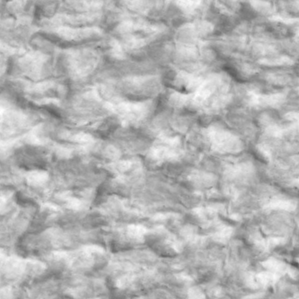
Label: non_frost